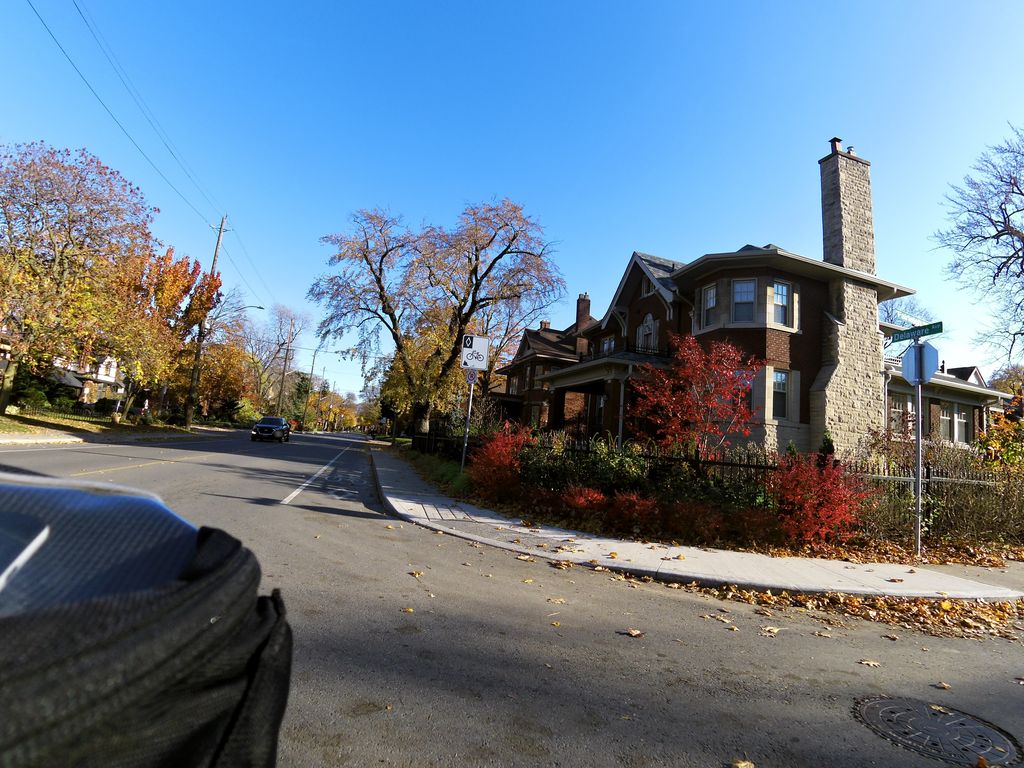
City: hamilton